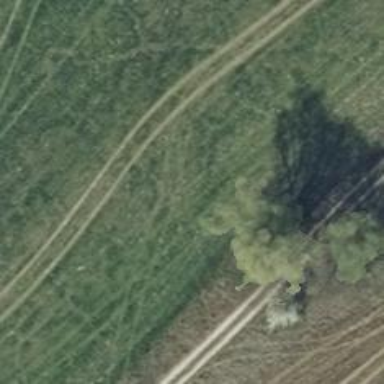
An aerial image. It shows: Deciduous tree with broadleaved leaves.